Field crop: maize
Growth stage: 2
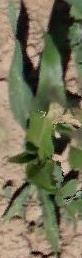
Species: maize